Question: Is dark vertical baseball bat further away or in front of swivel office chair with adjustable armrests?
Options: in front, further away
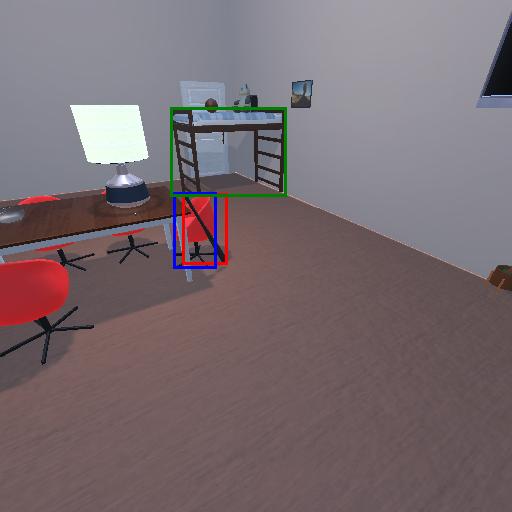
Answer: in front